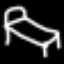
Label: bed